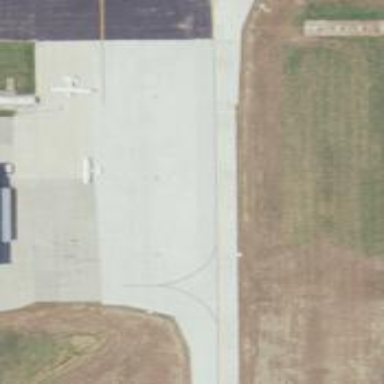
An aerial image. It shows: Apron at the airport.